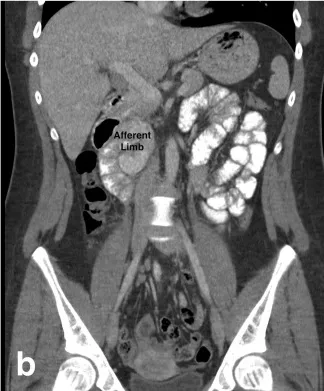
CT Images of right paraduodenal hernia. (b); Afferent limb of proximal jejunum in upper right abdomen. SMV, superior mesenteric vein; SMA, superior mesenteric vein.
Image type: radiology (ct)